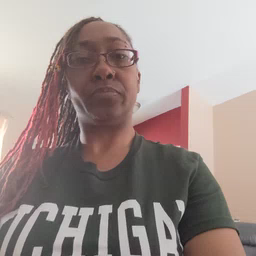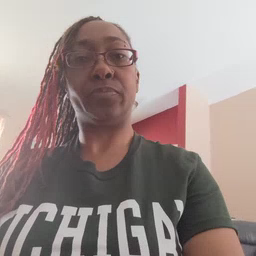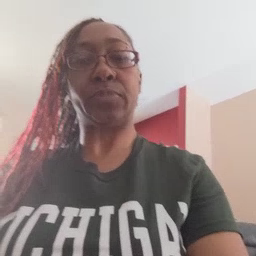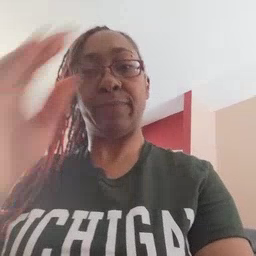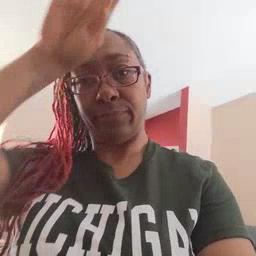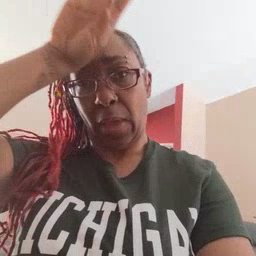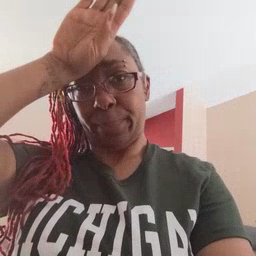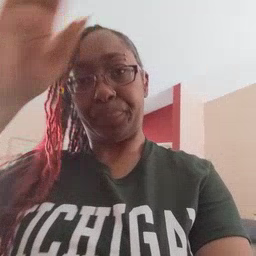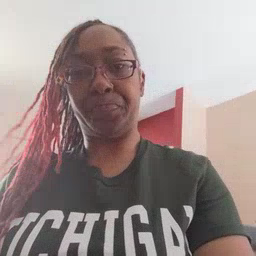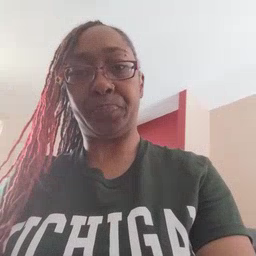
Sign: fireman